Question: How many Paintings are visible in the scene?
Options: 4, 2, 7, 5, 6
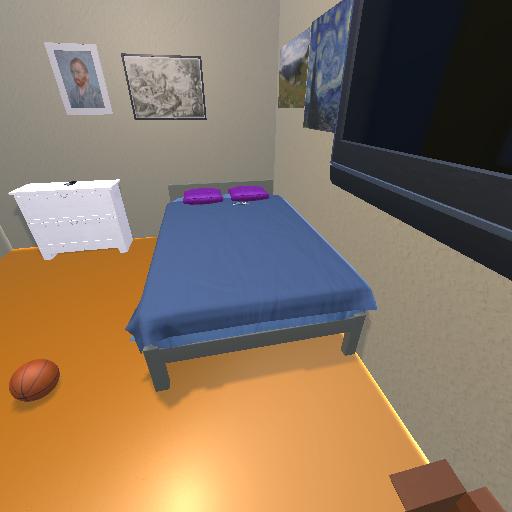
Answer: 4